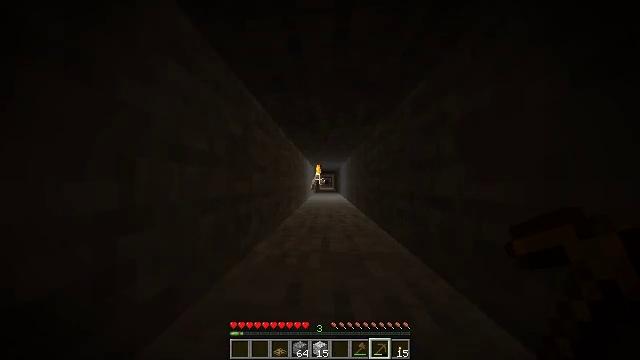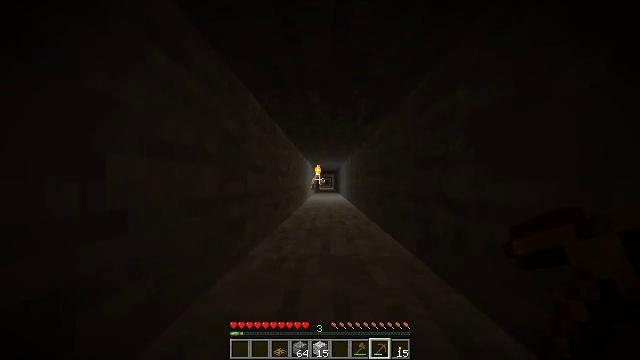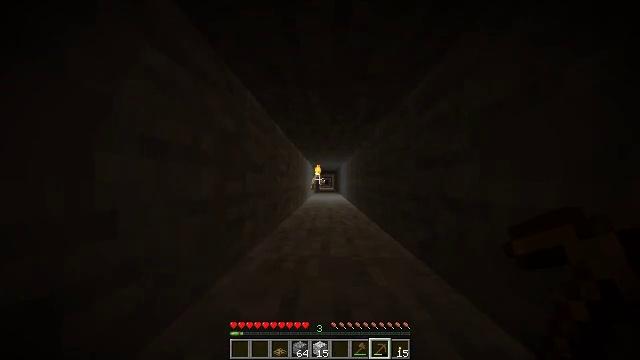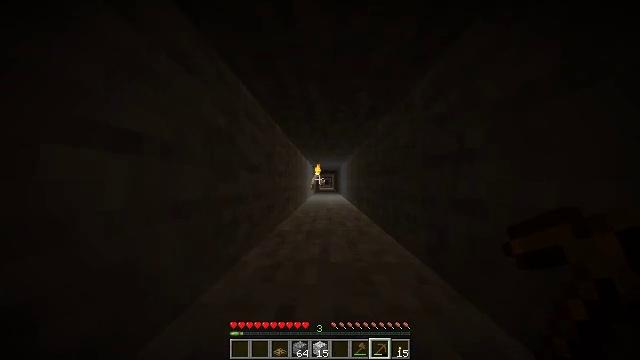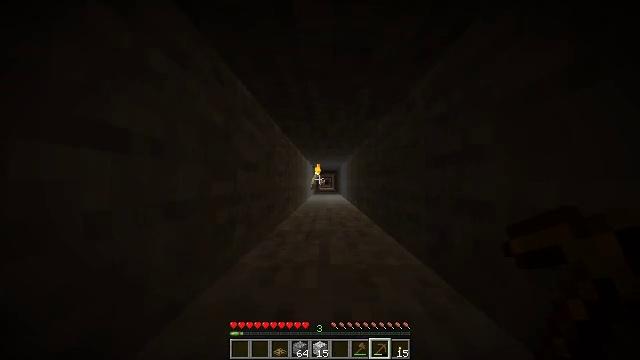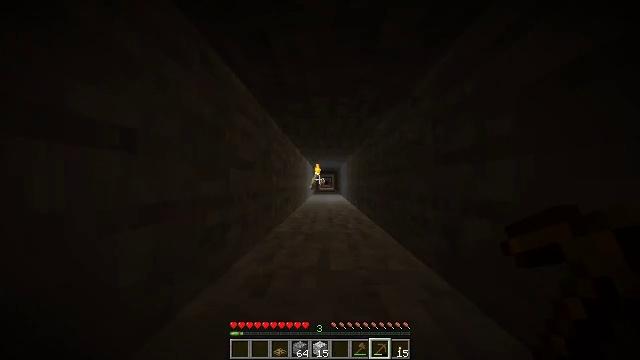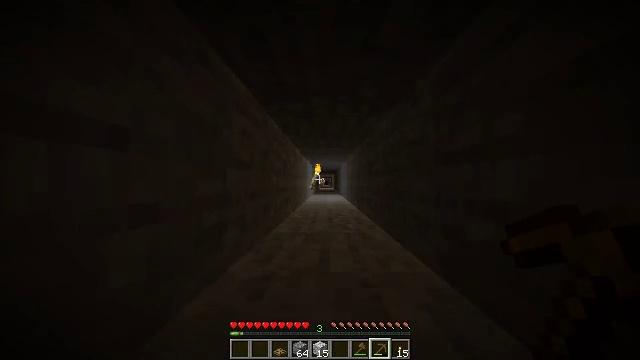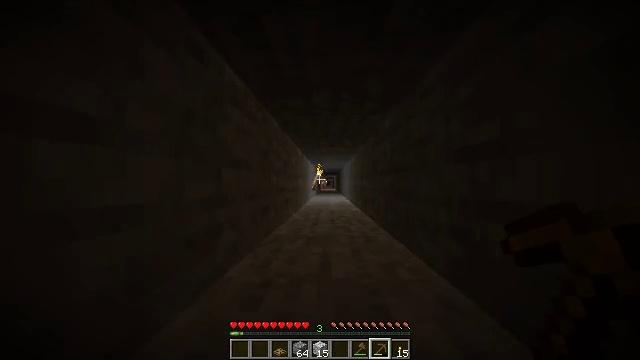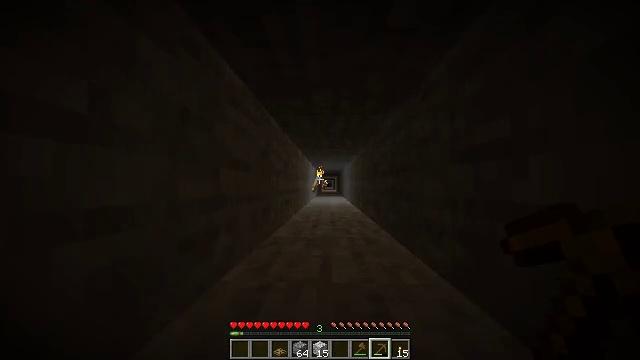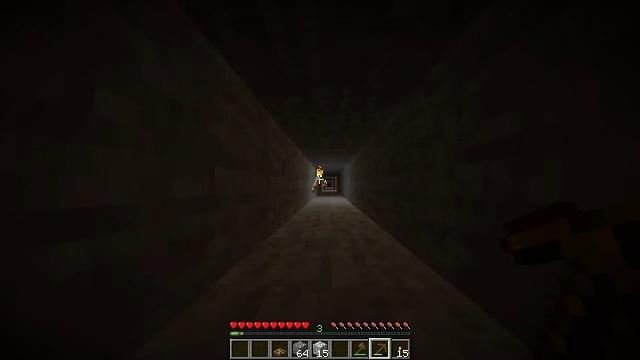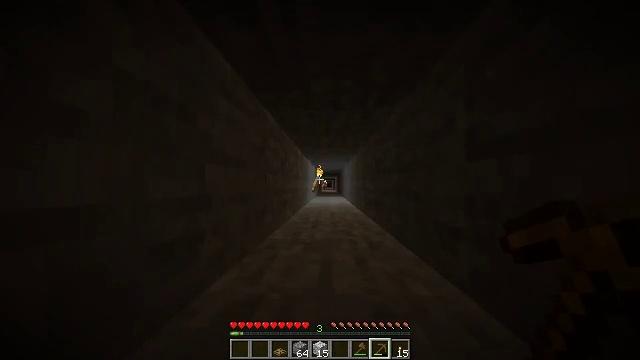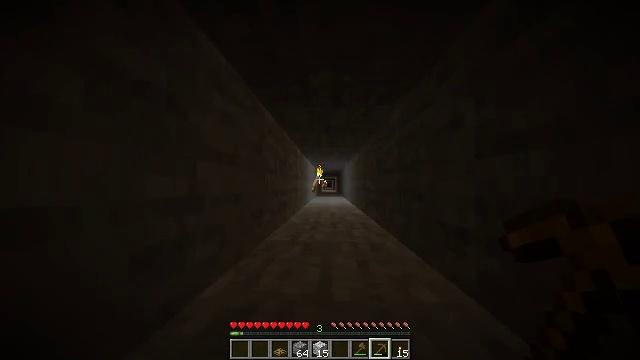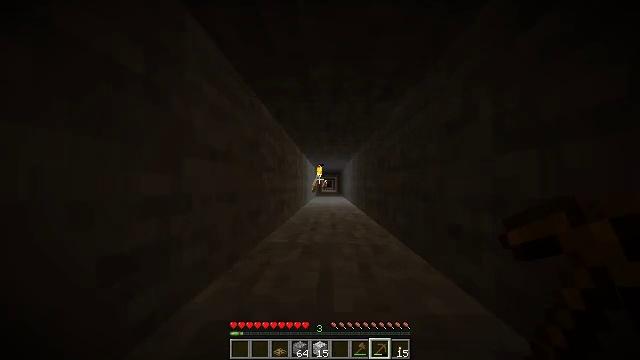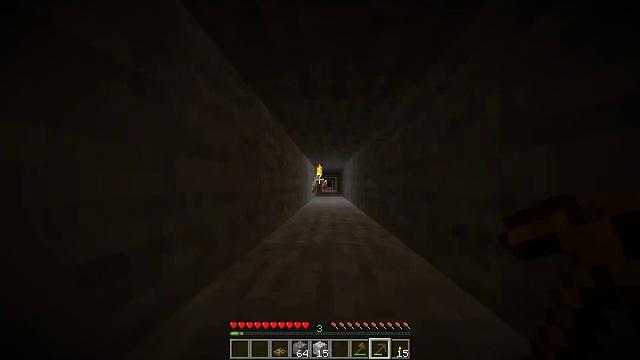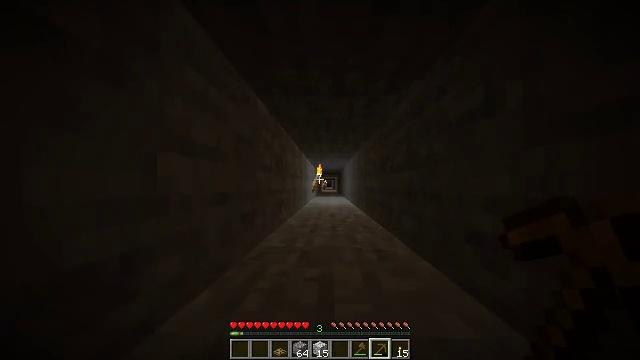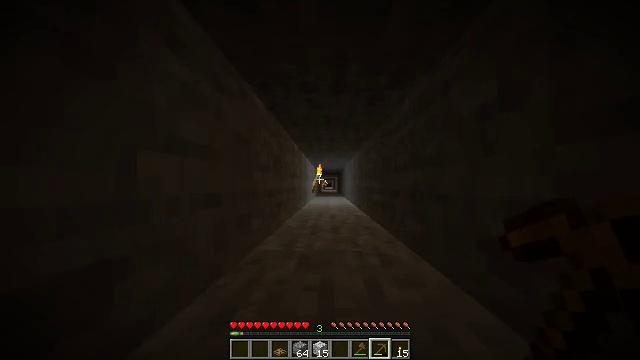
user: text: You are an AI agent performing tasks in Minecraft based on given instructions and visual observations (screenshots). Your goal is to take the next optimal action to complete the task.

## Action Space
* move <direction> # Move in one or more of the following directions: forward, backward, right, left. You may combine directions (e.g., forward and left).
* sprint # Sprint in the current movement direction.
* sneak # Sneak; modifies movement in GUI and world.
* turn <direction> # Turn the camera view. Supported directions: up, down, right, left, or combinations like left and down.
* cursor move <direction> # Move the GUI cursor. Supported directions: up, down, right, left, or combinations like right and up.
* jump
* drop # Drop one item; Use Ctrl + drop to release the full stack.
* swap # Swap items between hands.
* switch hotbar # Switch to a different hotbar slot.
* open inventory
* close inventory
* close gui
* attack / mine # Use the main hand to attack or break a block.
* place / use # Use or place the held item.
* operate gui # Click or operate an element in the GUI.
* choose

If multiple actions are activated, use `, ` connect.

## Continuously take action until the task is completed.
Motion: motion action
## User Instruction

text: Left click to collect the wall torch.
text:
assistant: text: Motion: move forward
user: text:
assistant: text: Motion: move forward
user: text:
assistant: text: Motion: move forward
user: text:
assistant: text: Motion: move forward
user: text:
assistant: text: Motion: move forward
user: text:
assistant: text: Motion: move forward
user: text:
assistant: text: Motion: move forward
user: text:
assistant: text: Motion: move forward
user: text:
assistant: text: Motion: move forward
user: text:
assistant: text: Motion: move forward
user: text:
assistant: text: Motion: move forward
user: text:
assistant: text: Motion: move forward
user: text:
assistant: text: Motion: move forward
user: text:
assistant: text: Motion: move forward
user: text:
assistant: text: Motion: move forward
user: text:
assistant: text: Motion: move forward
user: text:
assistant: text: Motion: move forward
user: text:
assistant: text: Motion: move forward
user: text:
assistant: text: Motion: move forward
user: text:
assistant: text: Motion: move forward
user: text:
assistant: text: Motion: move forward
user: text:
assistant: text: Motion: move forward
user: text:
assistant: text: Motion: move forward
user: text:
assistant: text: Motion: move forward
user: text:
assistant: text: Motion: move forward
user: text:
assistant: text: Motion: move forward
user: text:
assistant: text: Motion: move forward
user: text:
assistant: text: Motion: move forward
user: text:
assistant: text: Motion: move forward
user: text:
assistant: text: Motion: move forward